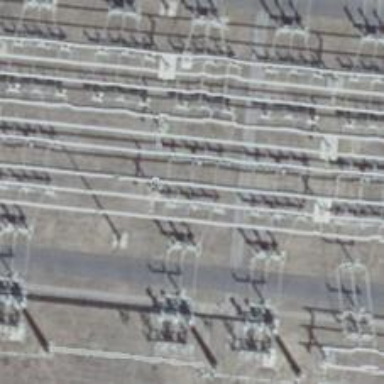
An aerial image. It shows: Power line with three cables configured as busbar.